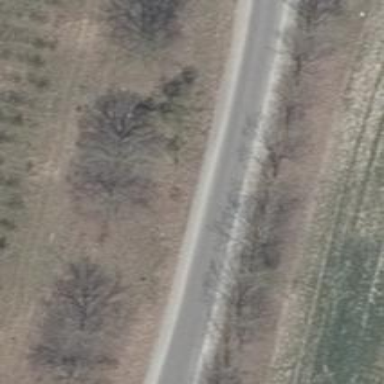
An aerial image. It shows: Unclassified road with asphalt surface.